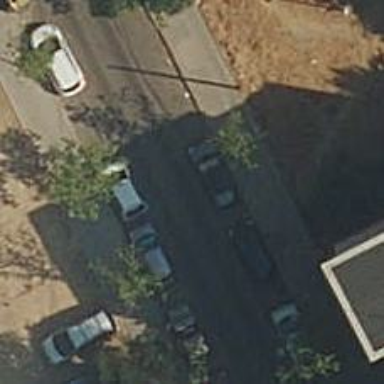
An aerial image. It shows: Residential road with asphalt surface and both sides have sidewalks made of paving stones.